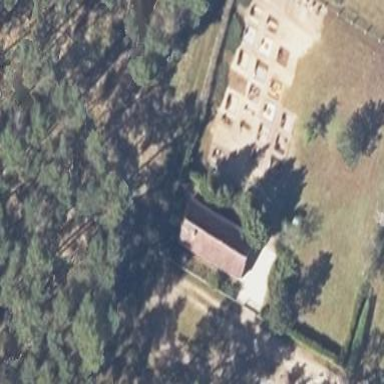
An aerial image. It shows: Cemetery.